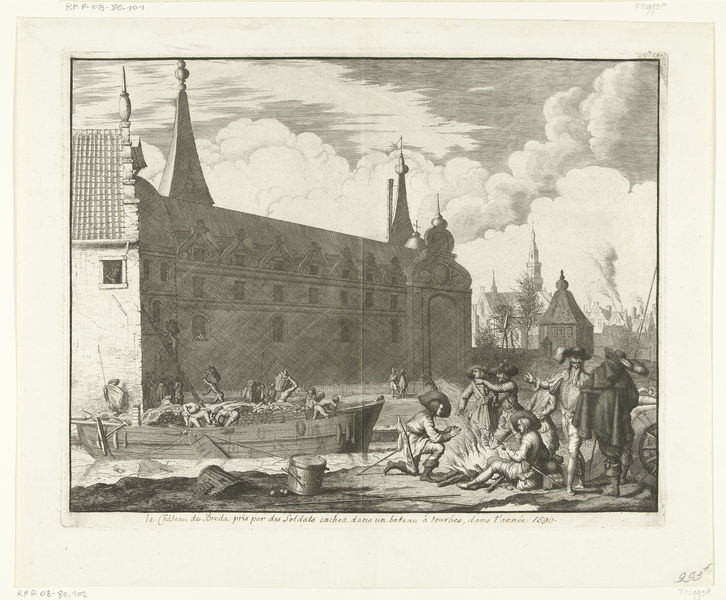
Titel: Het turfschip van Breda
Künstler: Jan Luyken
Standort: Amsterdam
Institution: Rijksmuseum
Schlagwörter: feuer, himmel, wasser, wolken, menschen, grau, hut, schloss, kirche, boot, wellen, rad, church, hat, men, military, people, plumes, soldiers, sword, white, window, black, gray, grey, windows, print, druck, feather, wood, smoke, cloud, clouds, man, sky, tree, boat, building, ship, water, roof, tower, trees, river, stream, drawing, black and white, castle, drum, hats, battle, boots, french, cross, writing, cloudy, haus, human, cape, temple, engraving, fire, spire, steeple, cold, work, working, bank, flames, humans, tan, chruch, wheel, krieg, tiles, banner, banks, barrel, corpse, crosshatching, canal, soldaten, pipe, shoreline, corpses, bucket, holzstich, finials, cargo, chateau, yellowed, campfire, bonfire, geschichte, dockyard, warming, firecan, cart wheel, knifes, kanone, belagerung, franzosen, buildijng, 1880, cpires, fite, turfschip of breda ship with packs on it, crosshatches, pencil shading